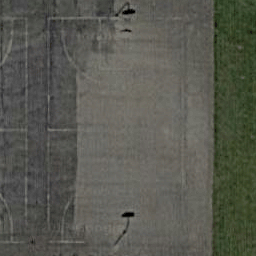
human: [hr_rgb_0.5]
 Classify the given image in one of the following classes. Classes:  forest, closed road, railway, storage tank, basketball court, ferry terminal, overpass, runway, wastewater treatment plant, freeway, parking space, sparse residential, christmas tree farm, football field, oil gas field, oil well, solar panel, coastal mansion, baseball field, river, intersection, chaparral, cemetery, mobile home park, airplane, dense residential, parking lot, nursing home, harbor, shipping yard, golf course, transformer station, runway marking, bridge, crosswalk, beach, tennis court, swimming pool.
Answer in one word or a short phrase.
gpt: basketball court